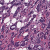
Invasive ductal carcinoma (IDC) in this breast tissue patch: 1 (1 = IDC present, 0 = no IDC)